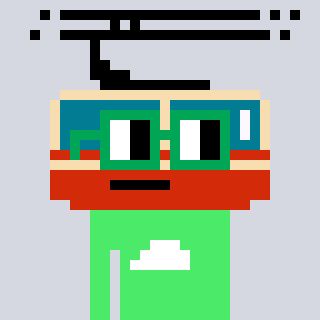
a pixel art character with square green glasses, a tram wagon-shaped head and a teal-colored body on a cool background